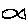
Label: fish